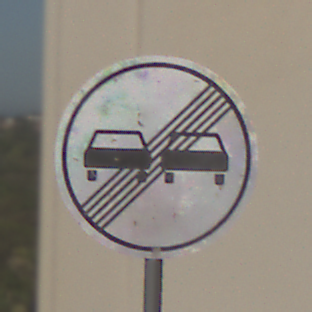
Verkehrszeichen: EndeUeberholverbot
Umgebung: Outdoor, Urban
Tageszeit: MorningAfternoon
Wetter: Clear
Licht: Natural
Jahreszeit: NotSpecified
Kontrast: HighContrast